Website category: university
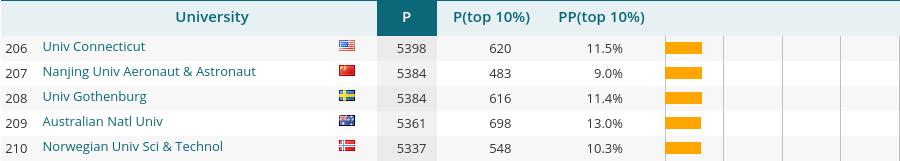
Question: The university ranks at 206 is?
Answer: Univ Connecticut

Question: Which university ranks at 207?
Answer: Nanjing Univ Aeronaut & Astronaut

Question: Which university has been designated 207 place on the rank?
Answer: Nanjing Univ Aeronaut & Astronaut

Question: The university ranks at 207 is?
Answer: Nanjing Univ Aeronaut & Astronaut

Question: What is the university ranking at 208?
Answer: Univ Gothenburg

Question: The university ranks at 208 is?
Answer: Univ Gothenburg

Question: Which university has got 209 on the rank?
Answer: Australian Natl Univ

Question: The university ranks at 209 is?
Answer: Australian Natl Univ

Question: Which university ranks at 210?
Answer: Norwegian Univ Sci & Technol

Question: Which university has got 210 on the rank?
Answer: Norwegian Univ Sci & Technol

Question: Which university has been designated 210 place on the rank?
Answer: Norwegian Univ Sci & Technol

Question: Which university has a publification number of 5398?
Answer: Univ Connecticut

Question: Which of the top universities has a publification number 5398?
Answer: Univ Connecticut

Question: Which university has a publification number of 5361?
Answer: Australian Natl Univ

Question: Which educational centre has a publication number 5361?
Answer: Australian Natl Univ

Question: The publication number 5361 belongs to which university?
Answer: Australian Natl Univ

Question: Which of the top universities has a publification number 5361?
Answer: Australian Natl Univ

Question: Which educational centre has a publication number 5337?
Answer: Norwegian Univ Sci & Technol

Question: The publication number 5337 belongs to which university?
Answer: Norwegian Univ Sci & Technol

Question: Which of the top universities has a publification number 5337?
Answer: Norwegian Univ Sci & Technol

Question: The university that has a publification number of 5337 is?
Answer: Norwegian Univ Sci & Technol

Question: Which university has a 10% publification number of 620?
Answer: Univ Connecticut

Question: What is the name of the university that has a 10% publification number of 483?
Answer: Nanjing Univ Aeronaut & Astronaut

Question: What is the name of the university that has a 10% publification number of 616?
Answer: Univ Gothenburg

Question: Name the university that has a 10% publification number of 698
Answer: Australian Natl Univ

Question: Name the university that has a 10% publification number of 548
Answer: Norwegian Univ Sci & Technol

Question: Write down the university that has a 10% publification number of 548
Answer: Norwegian Univ Sci & Technol